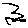
Label: zigzag